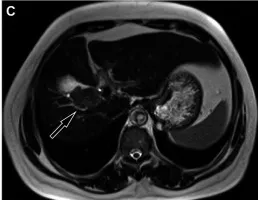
Uneven slightly higher signal on T2WI (, arrow).
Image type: radiology (mri)